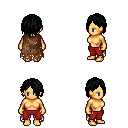
a pixel art fantasy rpg character, female body template, human, tanned skin, brown tattered cape, red pants, black bangs hairstyle, four views (front, back, left, right), 2x2 character sprite sheet, small pixel art, hard edges, no anti-aliasing